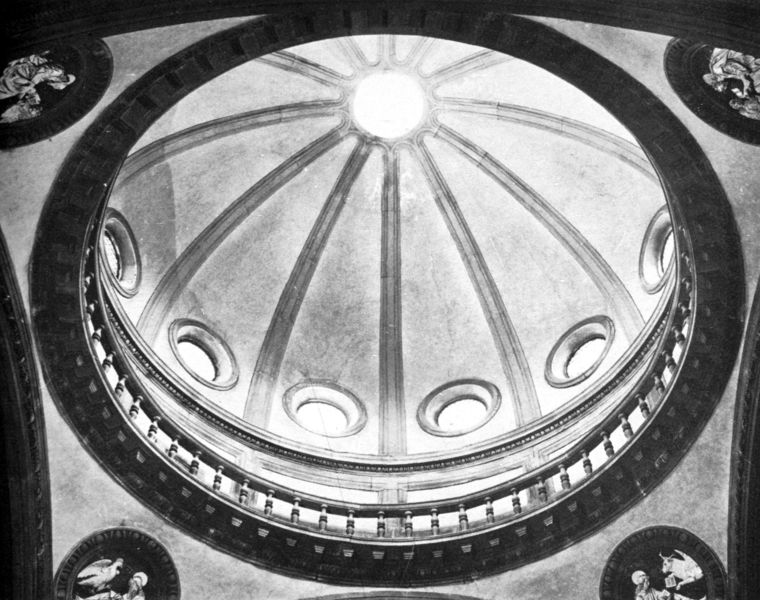
Titel: Santa Maria delle Carceri (Blick in die Kuppel)
Künstler: Giuliano da Sangallo
Standort: Prato
Institution: Santa Maria delle Carceri
Schlagwörter: himmel, vogel, weiß, fenster, grau, licht, schwarz, zeichnung, gebäude, haus, tiere, innenraum, brüstung, kirche, sonne, auge, decke, renaissance, kreis, rund, balkon, bilder, italien, mauer, kuppel, wandmalerei, streifen, geländer, galerie, foto, fotografie, photographie, segment, palazzo, rundfenster, balustrade, rippen, kreise, rom, photo, öffnung, rundfesnter, hubi, umlauf, florenz, heilige, schüler, fotographie, stier, streben, foro, architekturzeichnung, rondell, okulus, vierung, tambour, medaillons, ochsenauge, segmente, lichthof, freso, vignetten, öffnunf, heiligen, freko, llicht, medaillions, okkulie, öffung, evengelisten